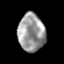
Tissue: prostate
Cell type: Epithelial cells
Senescence score: 0.2636
Nuclear area (px): 1003
Mean DAPI intensity: 153.404